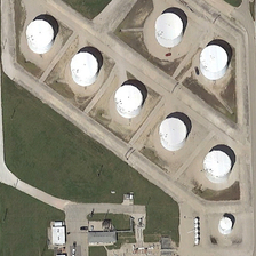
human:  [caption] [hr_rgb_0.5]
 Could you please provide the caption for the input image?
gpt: Seven reservoirs are close to the green grass.

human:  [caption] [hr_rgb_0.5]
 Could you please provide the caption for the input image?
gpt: Seven trays near the green grass.

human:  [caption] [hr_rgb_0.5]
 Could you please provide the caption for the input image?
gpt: Seven storage tanks near the green grass.

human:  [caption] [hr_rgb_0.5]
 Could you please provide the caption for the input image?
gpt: Seven storage tanks are near the green grass.

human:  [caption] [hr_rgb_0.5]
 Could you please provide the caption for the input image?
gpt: There are seven containers near the green grass.